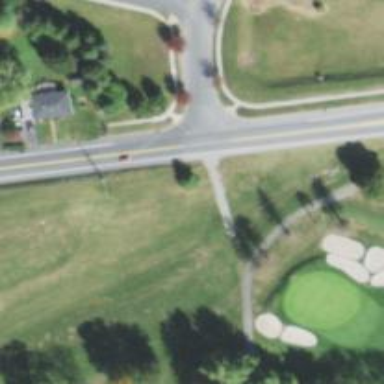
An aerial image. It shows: Service road designated as golf cart path.